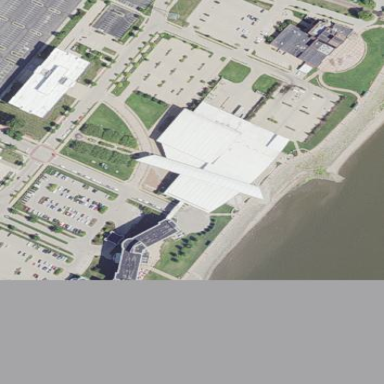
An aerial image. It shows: Conference centre building.